Field crop: maize
Growth stage: 2
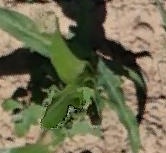
Species: maize